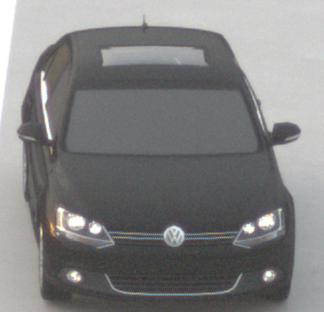
Make: VW
Model: Jetta 1.2 TSI
Detailed model: Jetta (IV)
Model produced from: 2011/01
Model produced until: 2014/08
Doors: 4
Color: black
Road condition: dry road
Daytime: sunrise or sunset
Contrast: low contrast